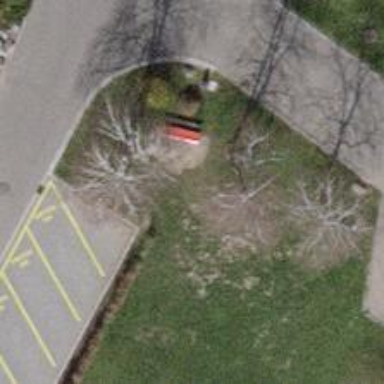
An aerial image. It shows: Red bench.